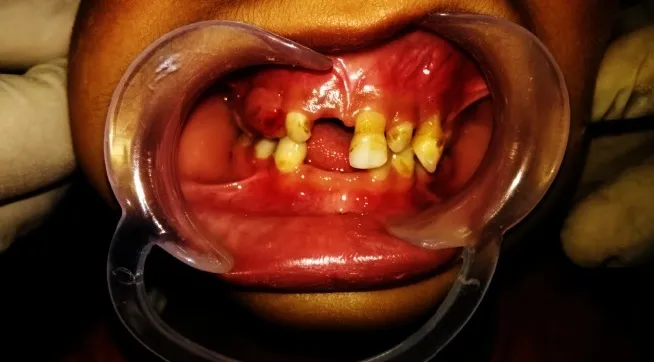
Intraoral photographs showing. Severe gingival recession, and ,inflammation, especially in anterior region, and ,aggressive periodontitis.
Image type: medical_photograph (oral_photograph)